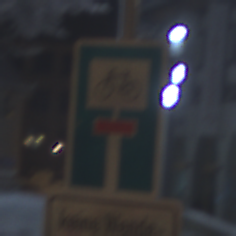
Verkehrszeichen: SackgasseRadverkehrDurchlaessig
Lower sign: HinweisGeaenderteVorfahrtVerkehrsfuehrungVerkehrsregelung3
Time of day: Night
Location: Outdoor (Urban)
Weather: Overcast
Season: Winter
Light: Artificial